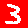
Digit: 3